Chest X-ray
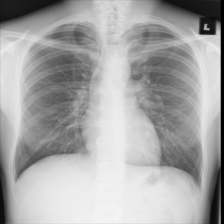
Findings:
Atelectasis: negative
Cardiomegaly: negative
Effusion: negative
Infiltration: negative
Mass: negative
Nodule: negative
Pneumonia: negative
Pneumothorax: negative
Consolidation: negative
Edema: negative
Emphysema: negative
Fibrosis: negative
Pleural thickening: negative
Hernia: negative